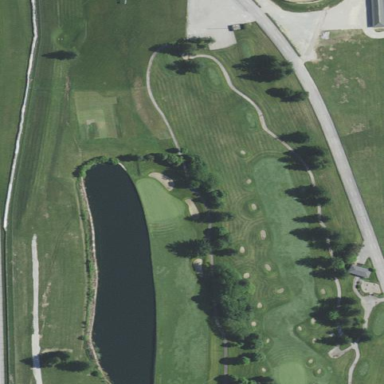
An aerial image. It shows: Rough grassy area used for golf.